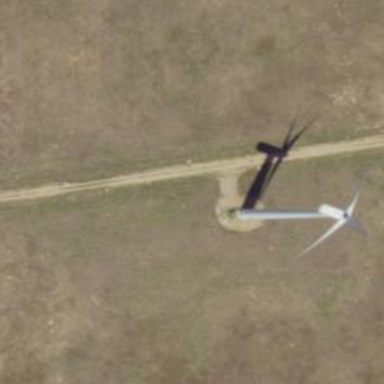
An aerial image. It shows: Wind turbine generator that utilizes wind as its source for generating electricity. It is of the horizontal axis type.